Question: I have 3 select boxes and all are having same value (clones) & created on change of reference table selection.
now i want to manage the selection on the three Constraint dropdown so that it 'Does not show the selected one in other two' and user cant select the same from two.
how to do it in jquery?

Code is -
'''
<tr>
<td> Reference Table:</td>
<td>
<select id="tableCombo" onchange="jQuery.ajax({type:'POST',data:'tableCombo=' + this.value, url:'/GryphonMonitor /load/getColumns',success:function(data,textStatus) {jQuery('#columns').html(data);},error:function(XMLHttpRequest,textStatus,errorThrown) {},complete:function(XMLHttpRequest,textStatus){LoadSelects();}});" name="tableCombo">
</td>
</tr>
<tr id="cons">
<td nowrap=""> Constraint On: </td>
<td nowrap="">
<select id="columns" onchange="colChange(this);" name="columns">
<option value="CountryCode">CountryCode</option>
<option value="Date">Date</option>
<option value="Number">Number</option>
<option value="Type">Type</option>
</select>
</td>
<td nowrap=""> Constraint Value: </td>
<td nowrap="">
</tr>
<tr id="cons1">
<td> Constraint On: </td>
<td>
<select id="columns2" onchange="colChange(this);" name="columns2">
<option value="CountryCode">CountryCode</option>
<option value="Date">Date</option>
<option value="Number">Number</option>
<option value="Type">Type</option>
</select>
</td>
<td> Constraint Value: </td>
<td>
</tr>
<tr id="cons2">
<td> Constraint On: </td>
<td>
<select id="columns3" onchange="colChange(this);" name="columns3">
<option value="CountryCode">CountryCode</option>
<option value="Date">Date</option>
<option value="Number">Number</option>
<option value="Type">Type</option>
</select>
</td>
<td> Constraint Value: </td>
<td>
</tr>
'''
JS functions are here-
'''
function LoadSelects()
{
$("#columns2, #columns3").html( $("#columns").html()).val('') ;
}
///I am trying to do thru this menthod but does not look good. here looking for help.
function getArray()
{
var selectElement = [];
$('#columns option').each(function() {
selectElement.push($(this).val())
});
return selectElement;
}
function colChange(col){
selectElements = getArray();
var $this = col;
for (i = 1; i < selectElements.length; i++)
{
if(col.value == selectElements[i]){
if(col.name == 'columns'){
$('#columns2').find('option[value=' + selectElements[i] + ']').remove();
$('#columns3').find('option[value=' + selectElements[i] + ']').remove();
}
else if(col.name == 'columns2'){
$('#columns').find('option[value=' + selectElements[i] + ']').remove();
$('#columns3').find('option[value=' + selectElements[i] + ']').remove();
}
else if(col.name == 'columns3'){
$('#columns').find('option[value=' + selectElements[i] + ']').remove();
$('#columns2').find('option[value=' + selectElements[i] + ']').remove();
}
}
'''
I am sure it should be something simple for a experienced jquery developer.
thanks in advance.
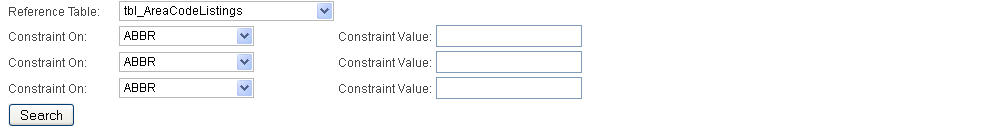
Answer: Updated to an improved solution!
I hope this helps, it's a very basic demo and needs a few adjustments but should do the trick!
<URL>